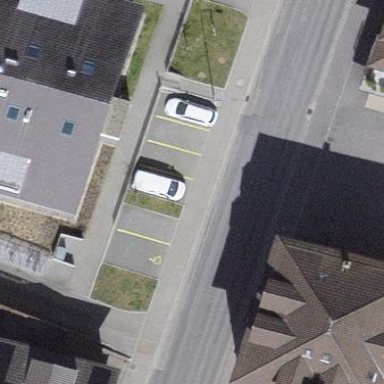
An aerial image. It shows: Street side parking area.